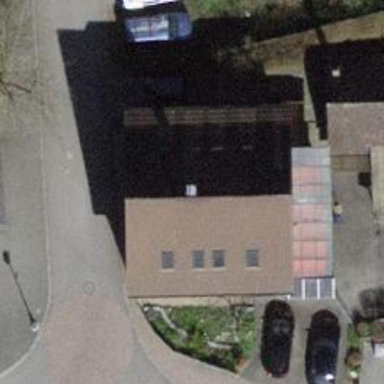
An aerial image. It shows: Building with tile roof.